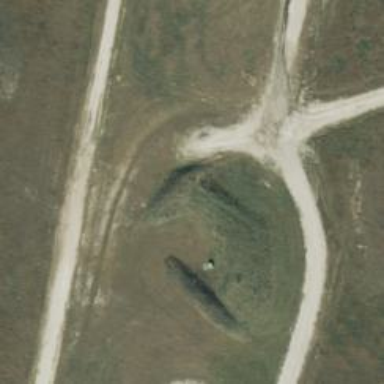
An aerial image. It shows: Gun position in military setting.